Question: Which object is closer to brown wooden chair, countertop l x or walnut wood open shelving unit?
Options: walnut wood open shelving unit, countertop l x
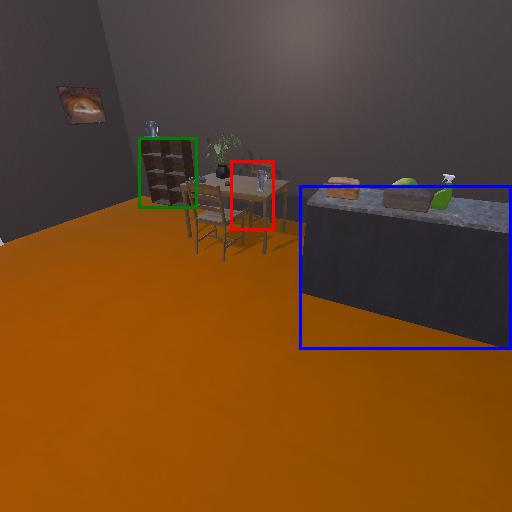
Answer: walnut wood open shelving unit